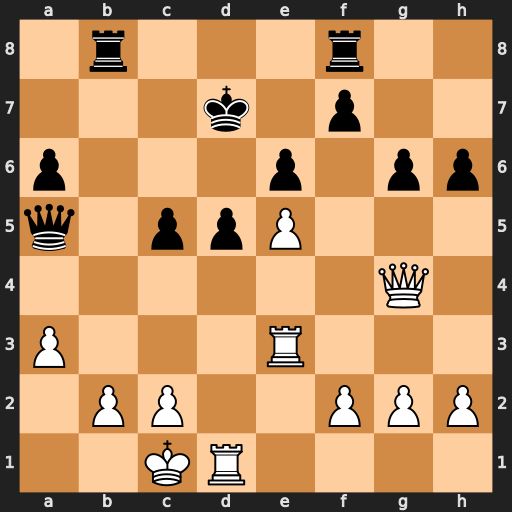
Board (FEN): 1r3r2/3k1p2/p3p1pp/q1ppP3/6Q1/P3R3/1PP2PPP/2KR4
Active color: w
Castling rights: -
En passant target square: -
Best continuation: Rxd5+